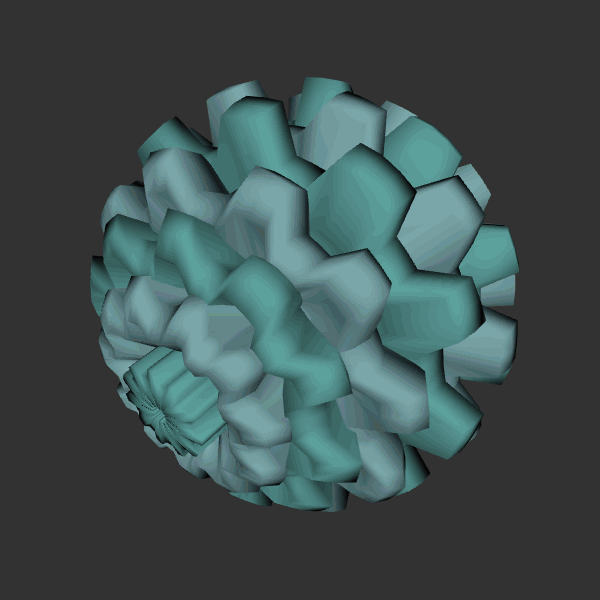
Background: dark